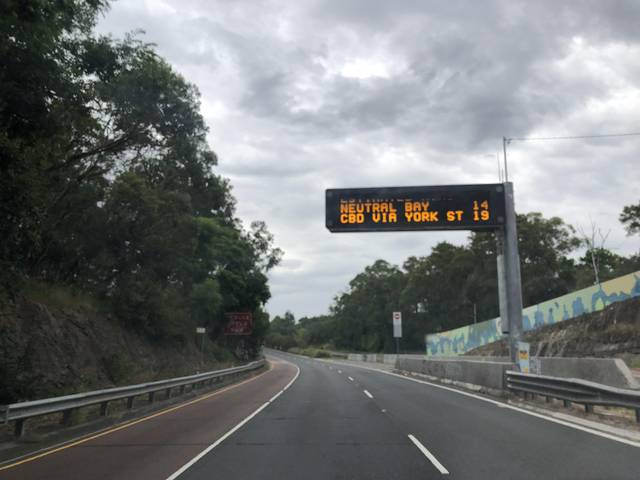
Region: Australia
Coordinates: -33.792, 151.255